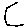
Label: hexagon